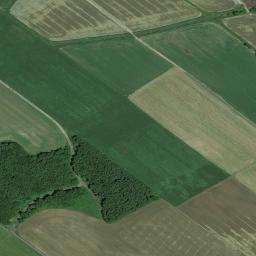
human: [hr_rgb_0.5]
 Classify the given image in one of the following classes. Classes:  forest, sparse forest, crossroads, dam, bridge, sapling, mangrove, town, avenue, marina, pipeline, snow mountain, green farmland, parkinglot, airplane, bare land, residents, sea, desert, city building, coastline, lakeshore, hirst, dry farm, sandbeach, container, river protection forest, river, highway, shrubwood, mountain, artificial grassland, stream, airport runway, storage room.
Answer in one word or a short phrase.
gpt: green farmland